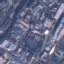
Land use / land cover class: Industrial